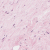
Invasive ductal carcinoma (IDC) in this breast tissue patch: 0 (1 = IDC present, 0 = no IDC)